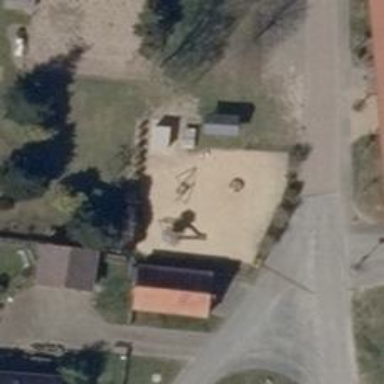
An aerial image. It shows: Playground with roundabout.